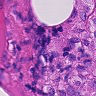
Metastatic tissue present: yes